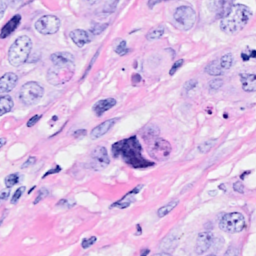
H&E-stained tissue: Breast